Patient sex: M
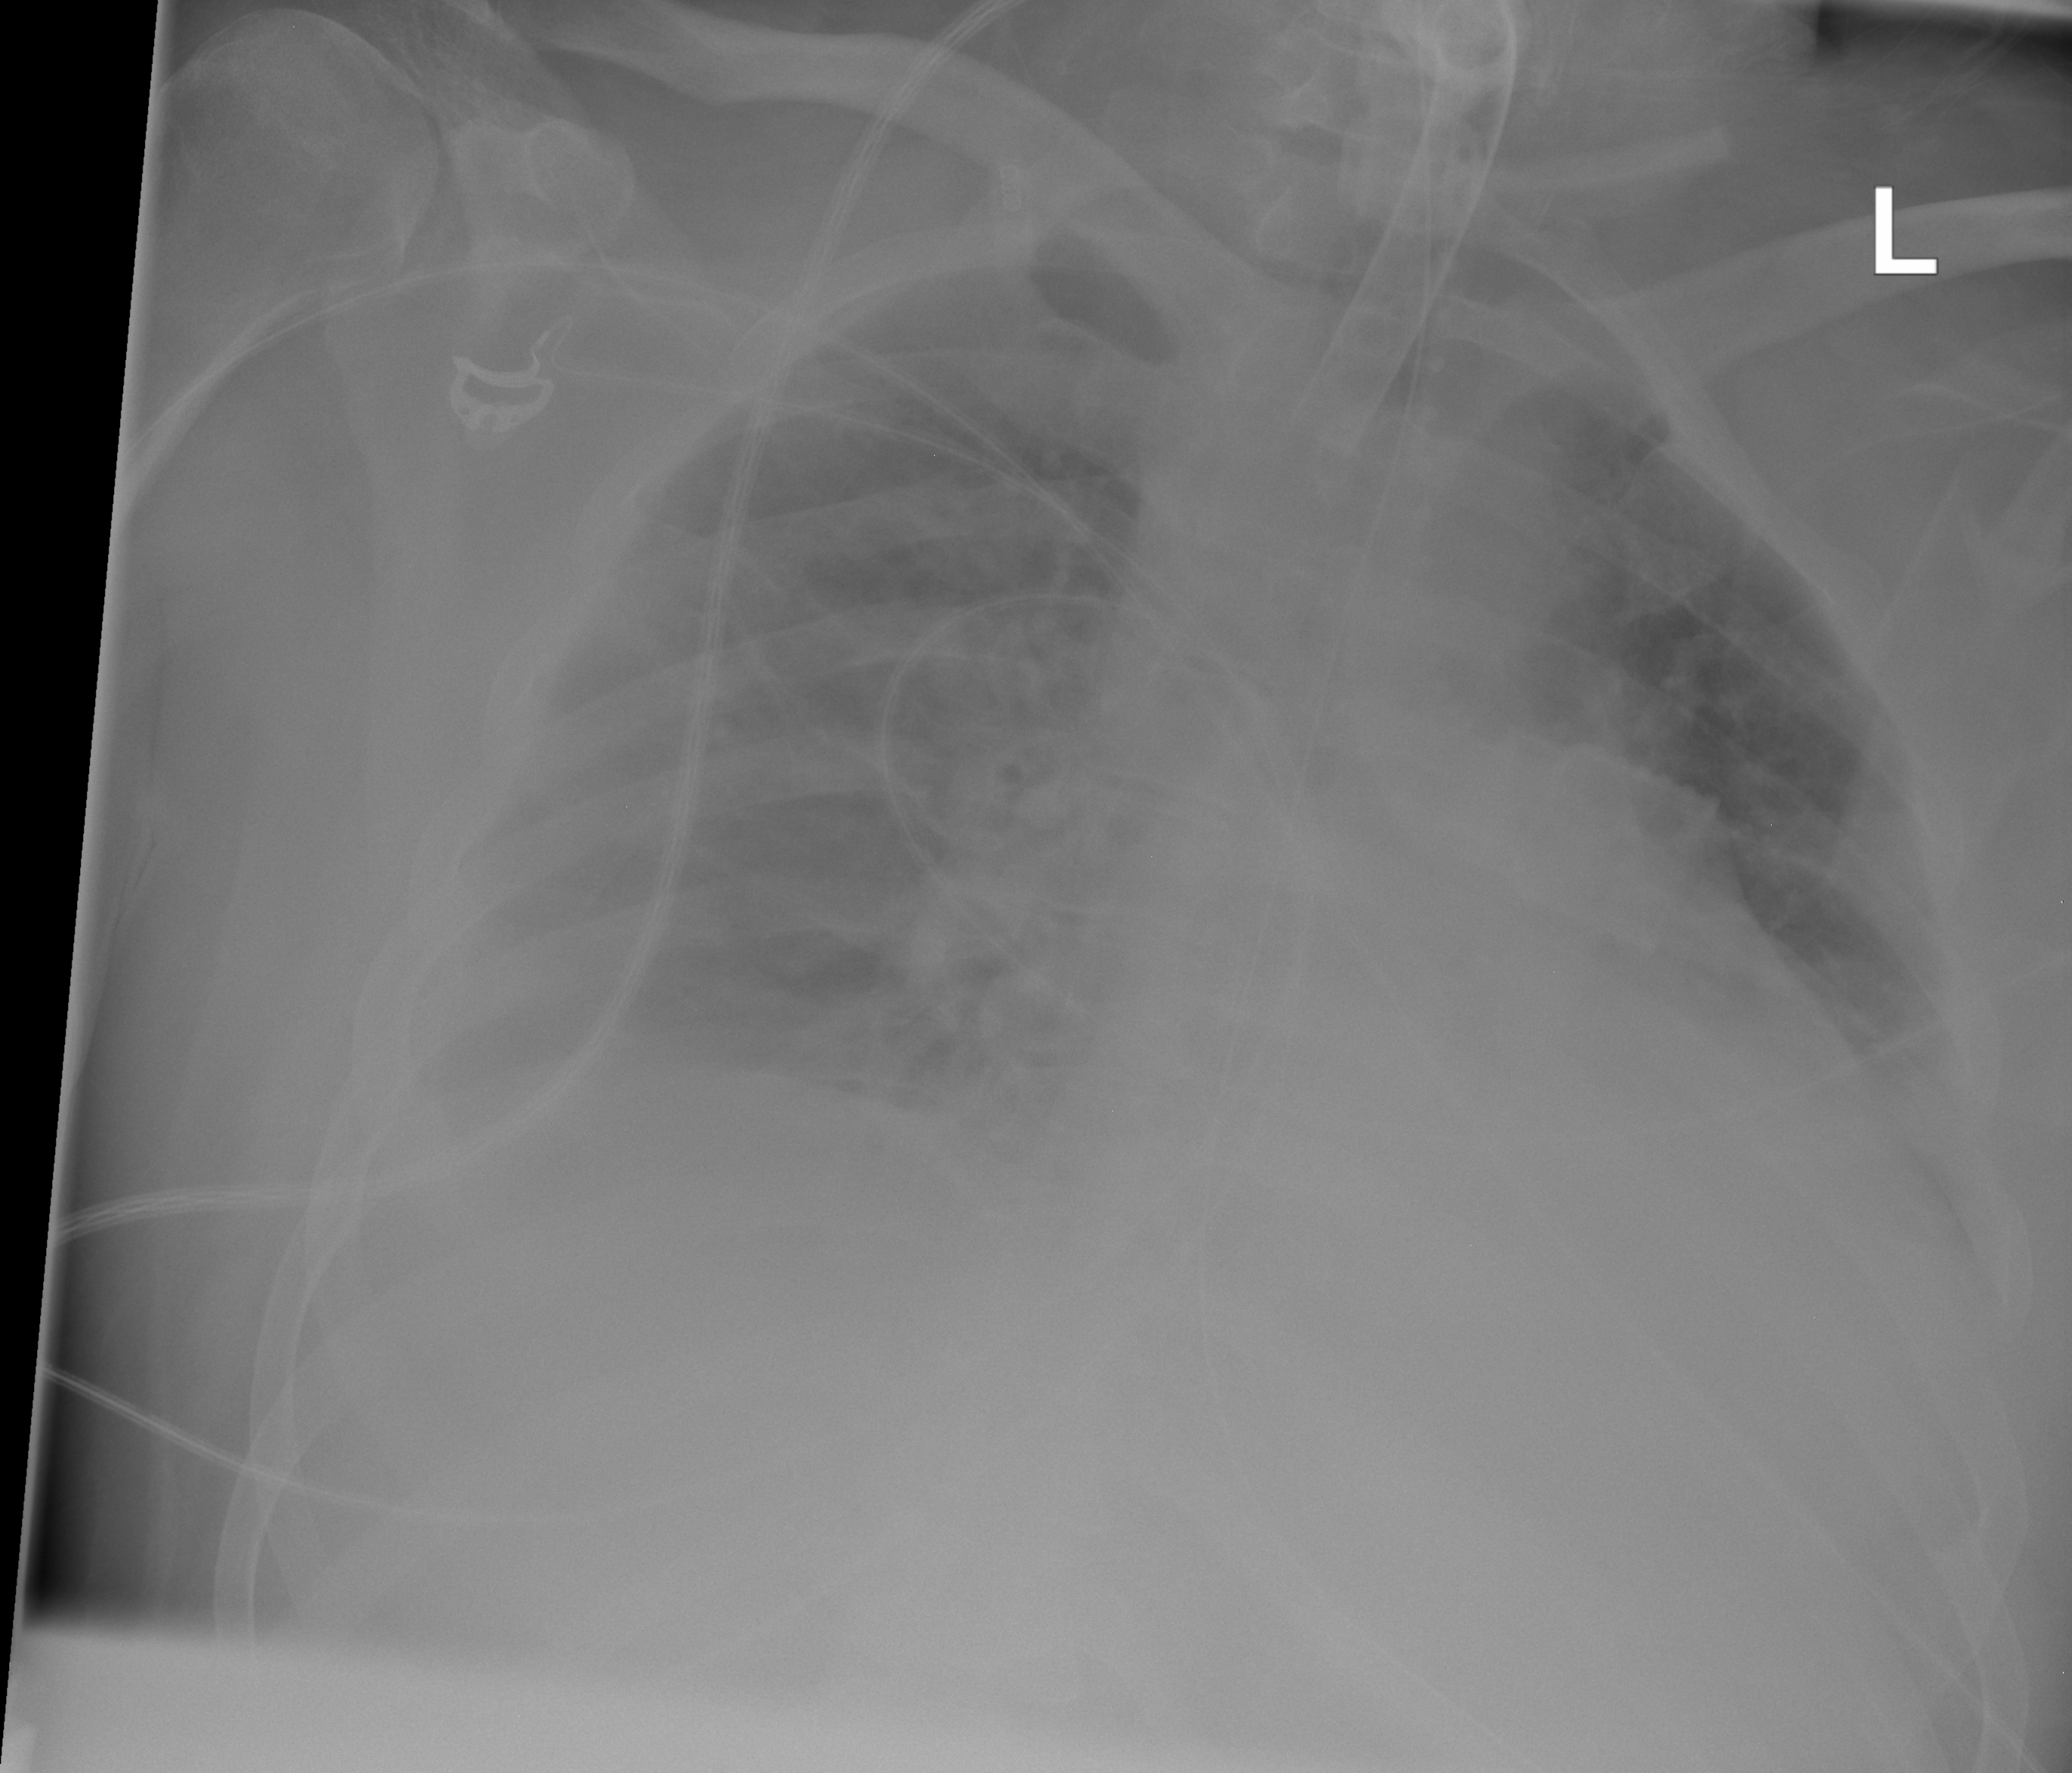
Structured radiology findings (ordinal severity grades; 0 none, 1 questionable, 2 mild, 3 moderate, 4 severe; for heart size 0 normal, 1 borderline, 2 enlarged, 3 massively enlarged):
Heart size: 2
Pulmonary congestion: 0
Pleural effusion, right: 3
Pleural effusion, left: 2
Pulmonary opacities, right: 0
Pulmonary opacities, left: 0
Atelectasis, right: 2
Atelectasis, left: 2